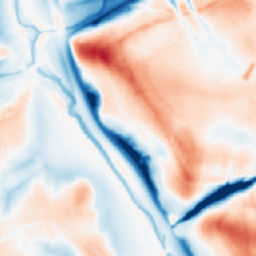
Category: multiscale
Decomposition family: dog_multiscale
Decomposition parameters: sigma_ratio: 2
n_scales: 4
base_sigma: 1
Upsampling method: nearest
Upsampling parameters: scale: 4
Upsampling scale: 4